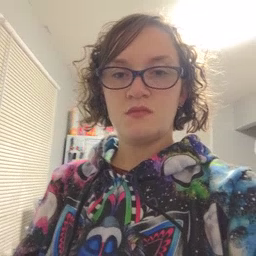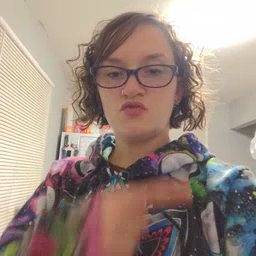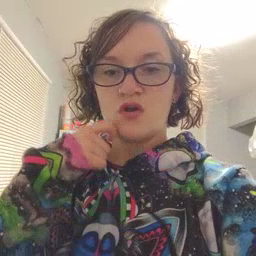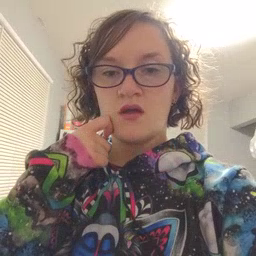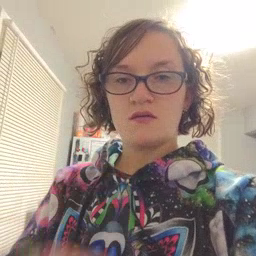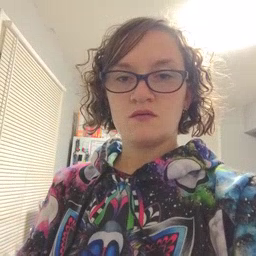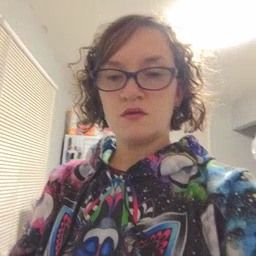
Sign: dry